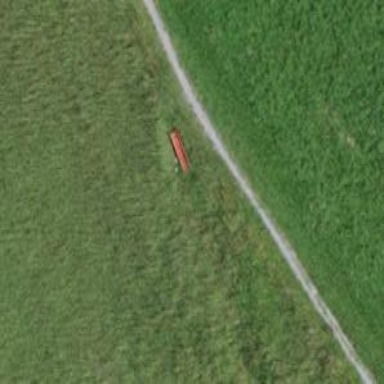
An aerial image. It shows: Red bench.